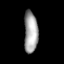
Tissue: lung
Cell type: Endothelial cells
Senescence score: 0.5499
Nuclear area (px): 559
Mean DAPI intensity: 164.458